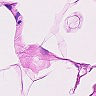
Metastatic tissue present: no